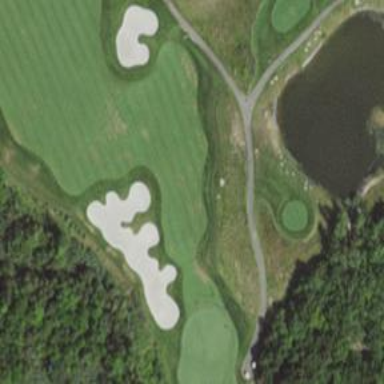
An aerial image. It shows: Grassy area designated as golf fairway.